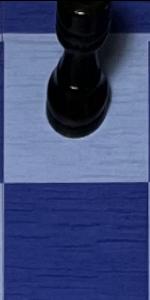
Label: Empty